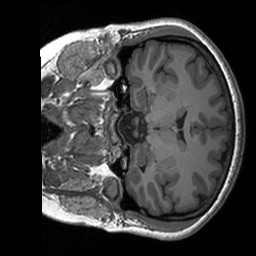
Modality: T1w
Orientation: coronal
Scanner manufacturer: siemens
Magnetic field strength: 3 T
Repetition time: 1.76 s
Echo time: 0.0022 s